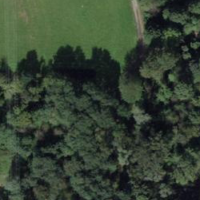
EUNIS habitat code: 41
Species observed at this site:
Lycopus europaeus
Impatiens balfourii